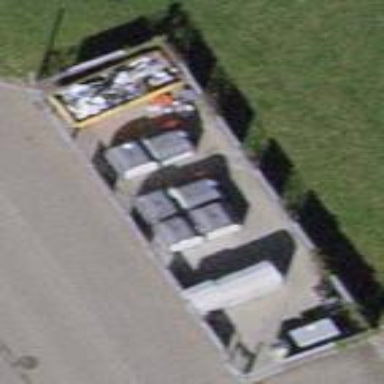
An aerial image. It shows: Recycling container enclosed by fence. The container is specifically for scrap metal recycling.